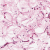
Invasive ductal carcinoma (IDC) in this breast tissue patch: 0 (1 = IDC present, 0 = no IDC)